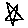
Label: star